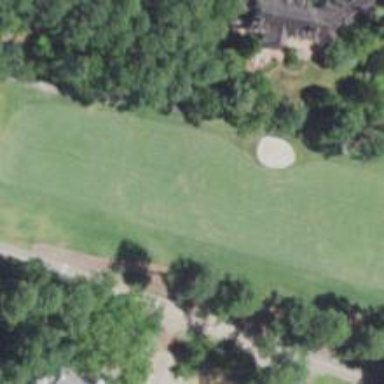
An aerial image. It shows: Golf hole.